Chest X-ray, PA view. Patient: 42 years old, sex F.
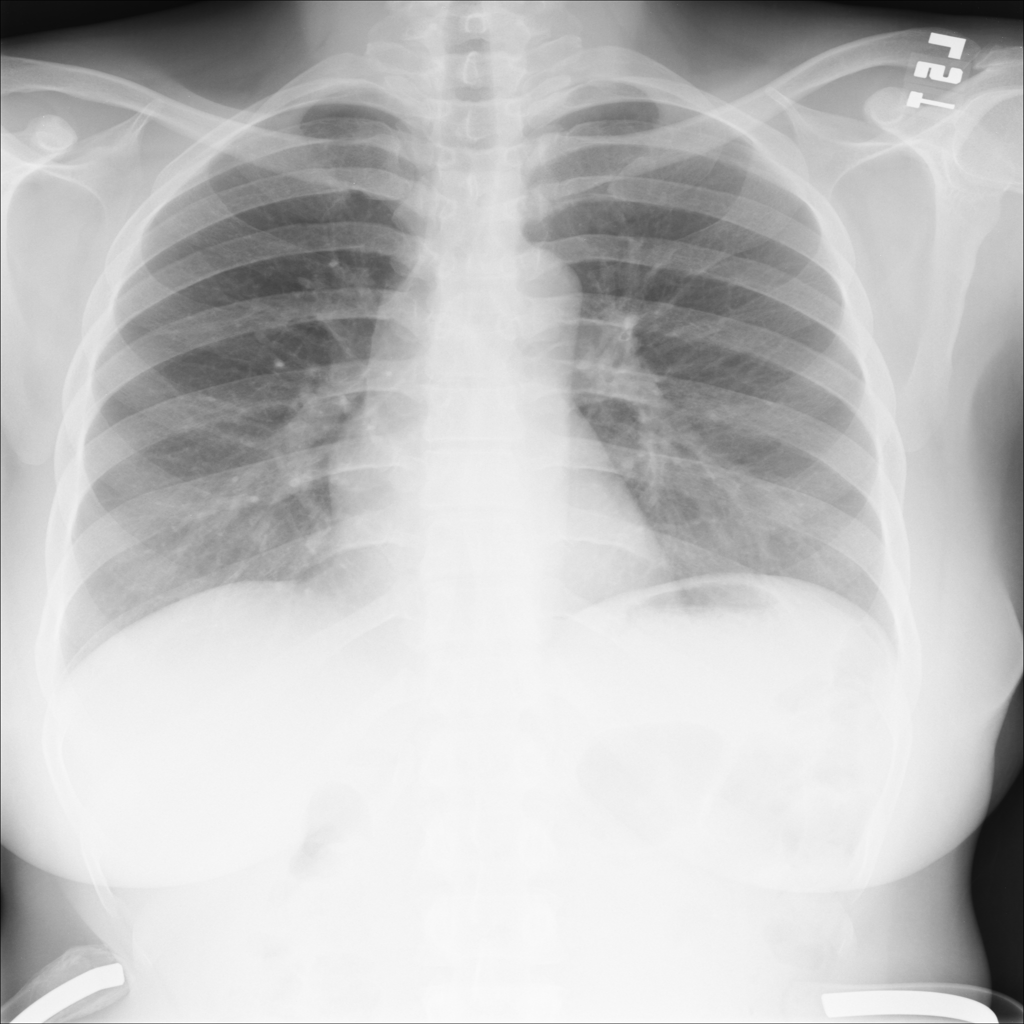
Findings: No Finding